Question: Folks
I am developing a HTML5 mobile app for my company which can action a transaction against someones stored credit card profile. The next stage of the project is to go 'native'.
I manage (one of the) the security implications of this by expiring the session so if they are away for a while they need to re-login - the usual thing.
My marketing team is insistent that 'people hate having to login all the time' and I've explained the security implications of doing so. My gut feeling is that since most simple apps keep you logged in people are getting used to being logged in all the time. I'm not going to allow you to stay logged in on a browser.
However - on a phone its different.
I'm certain that a large proportion of people lock their phones - but many dont.
My question is: Do Iphone or Android phones allow you to tell if the user has 'screen lock' on, thereby allowing you to rely on that as an added security barrier?
I'm fairly new to Stack Overflow so go easy on me.

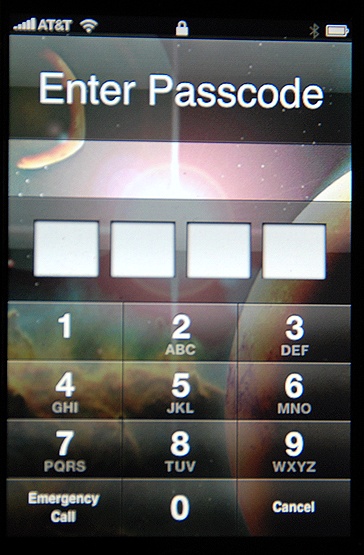
Answer: For iOS, the short answer is no. Apple does not provide a method that determines whether the user has a passcode set or not.